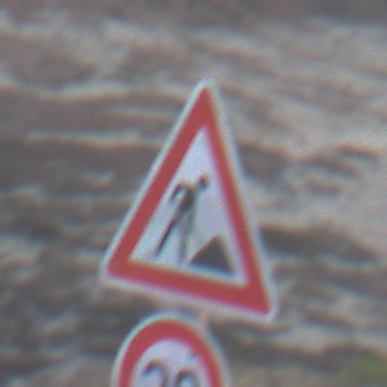
Verkehrszeichen: Arbeitsstelle
Zusatzzeichen unten: Geschwindigkeit30
Umgebung: Outdoor, Nature
Tageszeit: SunriseSunset
Wetter: Clear
Licht: Natural
Jahreszeit: NotSpecified
Kontrast: LowContrast